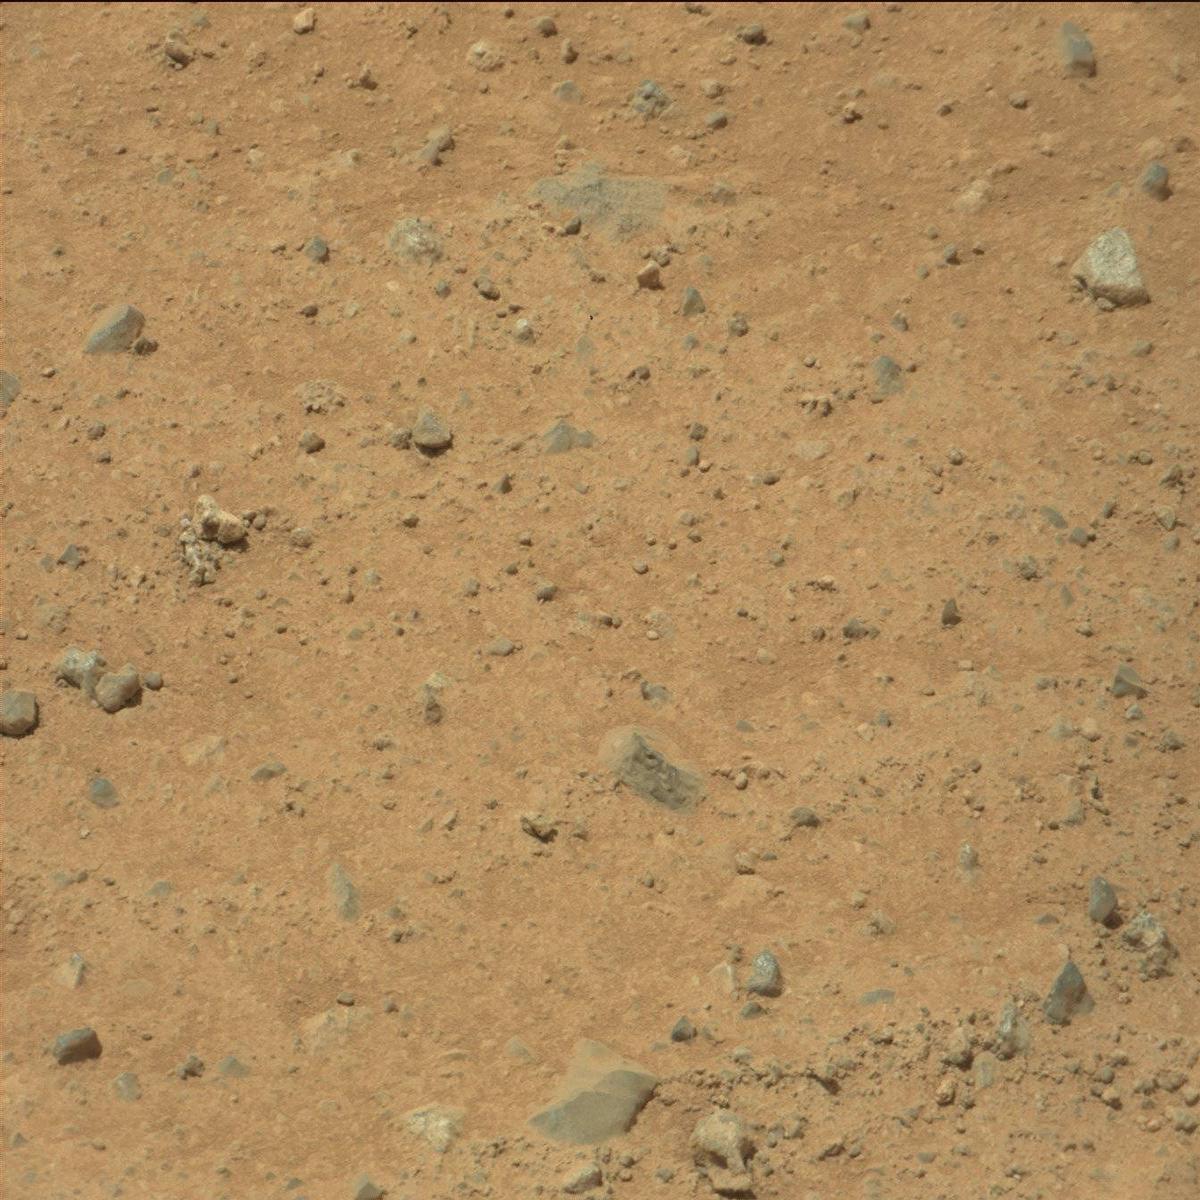
Terrain classes present: Bedrock, Rock, Sand / Soil